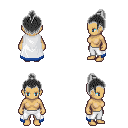
a pixel art fantasy rpg character, female body template, human, tanned skin, white trimmed cape, white pants, gray short topknot hairstyle, four views (front, back, left, right), 2x2 character sprite sheet, small pixel art, hard edges, no anti-aliasing